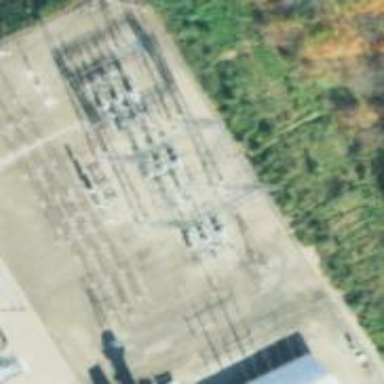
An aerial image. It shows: Switch used for power control.